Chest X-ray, PA view. Patient: 45 years old, sex F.
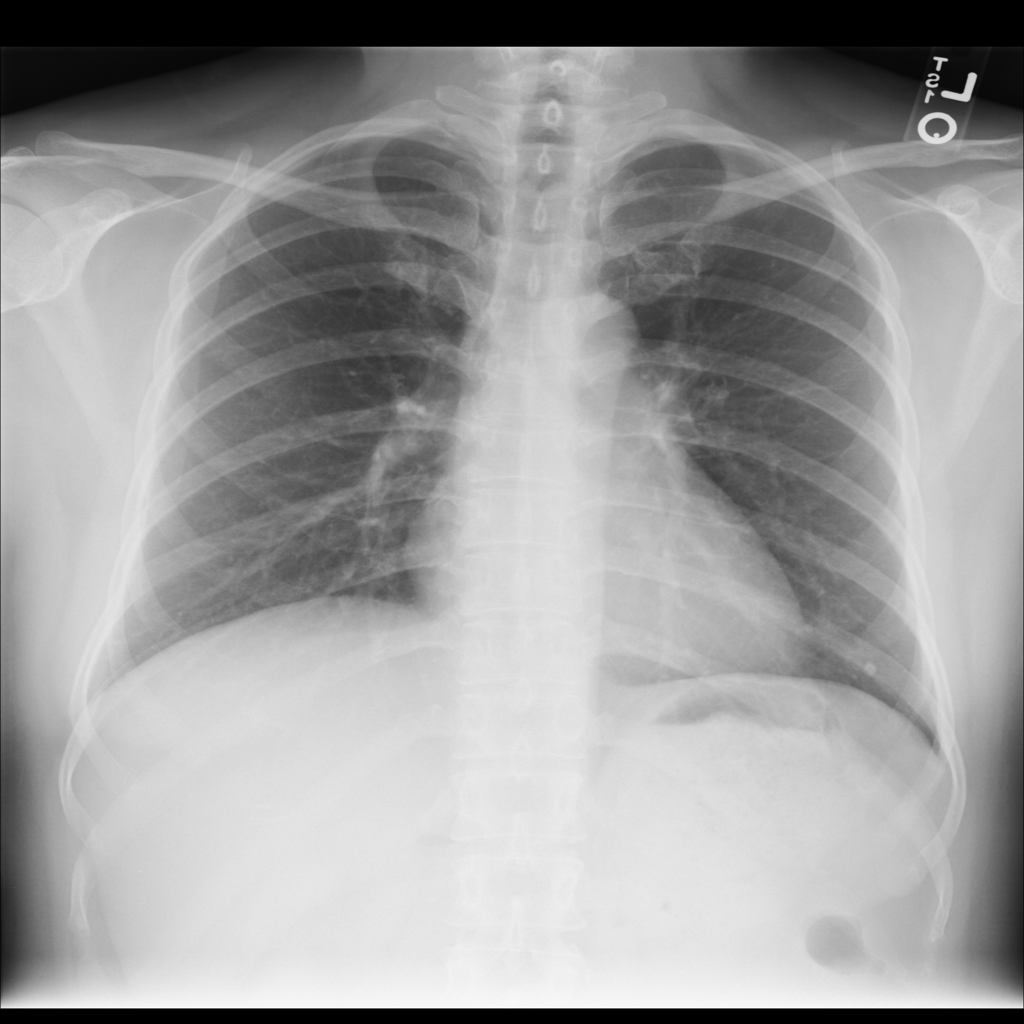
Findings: No Finding